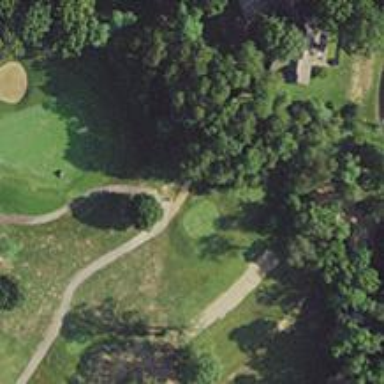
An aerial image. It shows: Asphalt path that serves as golf cartpath.